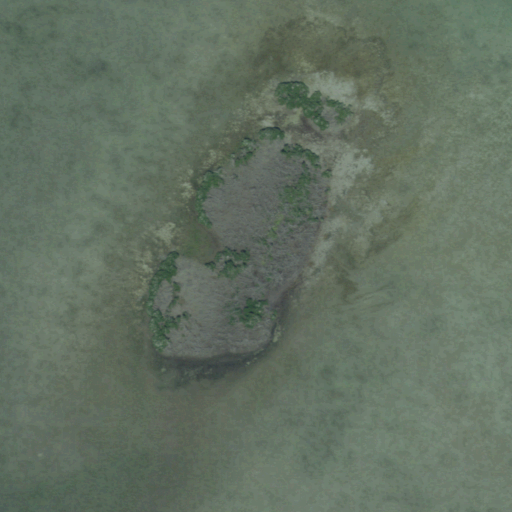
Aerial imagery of island in Florida named Little Spanish Key Mangrove containing open water and herbaceous wetlands